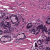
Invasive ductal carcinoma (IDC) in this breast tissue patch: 0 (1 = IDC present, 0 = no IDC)